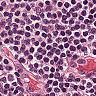
Metastatic tissue present: no